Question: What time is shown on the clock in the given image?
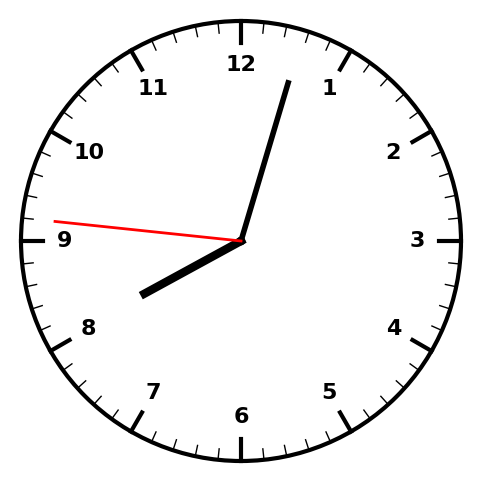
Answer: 08:02:46